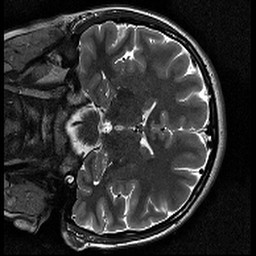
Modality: T2w
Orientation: coronal
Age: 18
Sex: female
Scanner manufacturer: siemens
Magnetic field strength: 3 T
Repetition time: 11.39 s
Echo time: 0.09 s